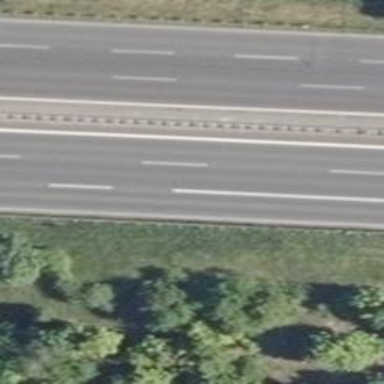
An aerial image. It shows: Motorway junction.